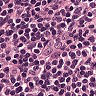
Metastatic tissue present: no